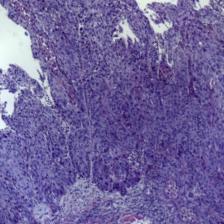
Diagnosis: OSCC